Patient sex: M
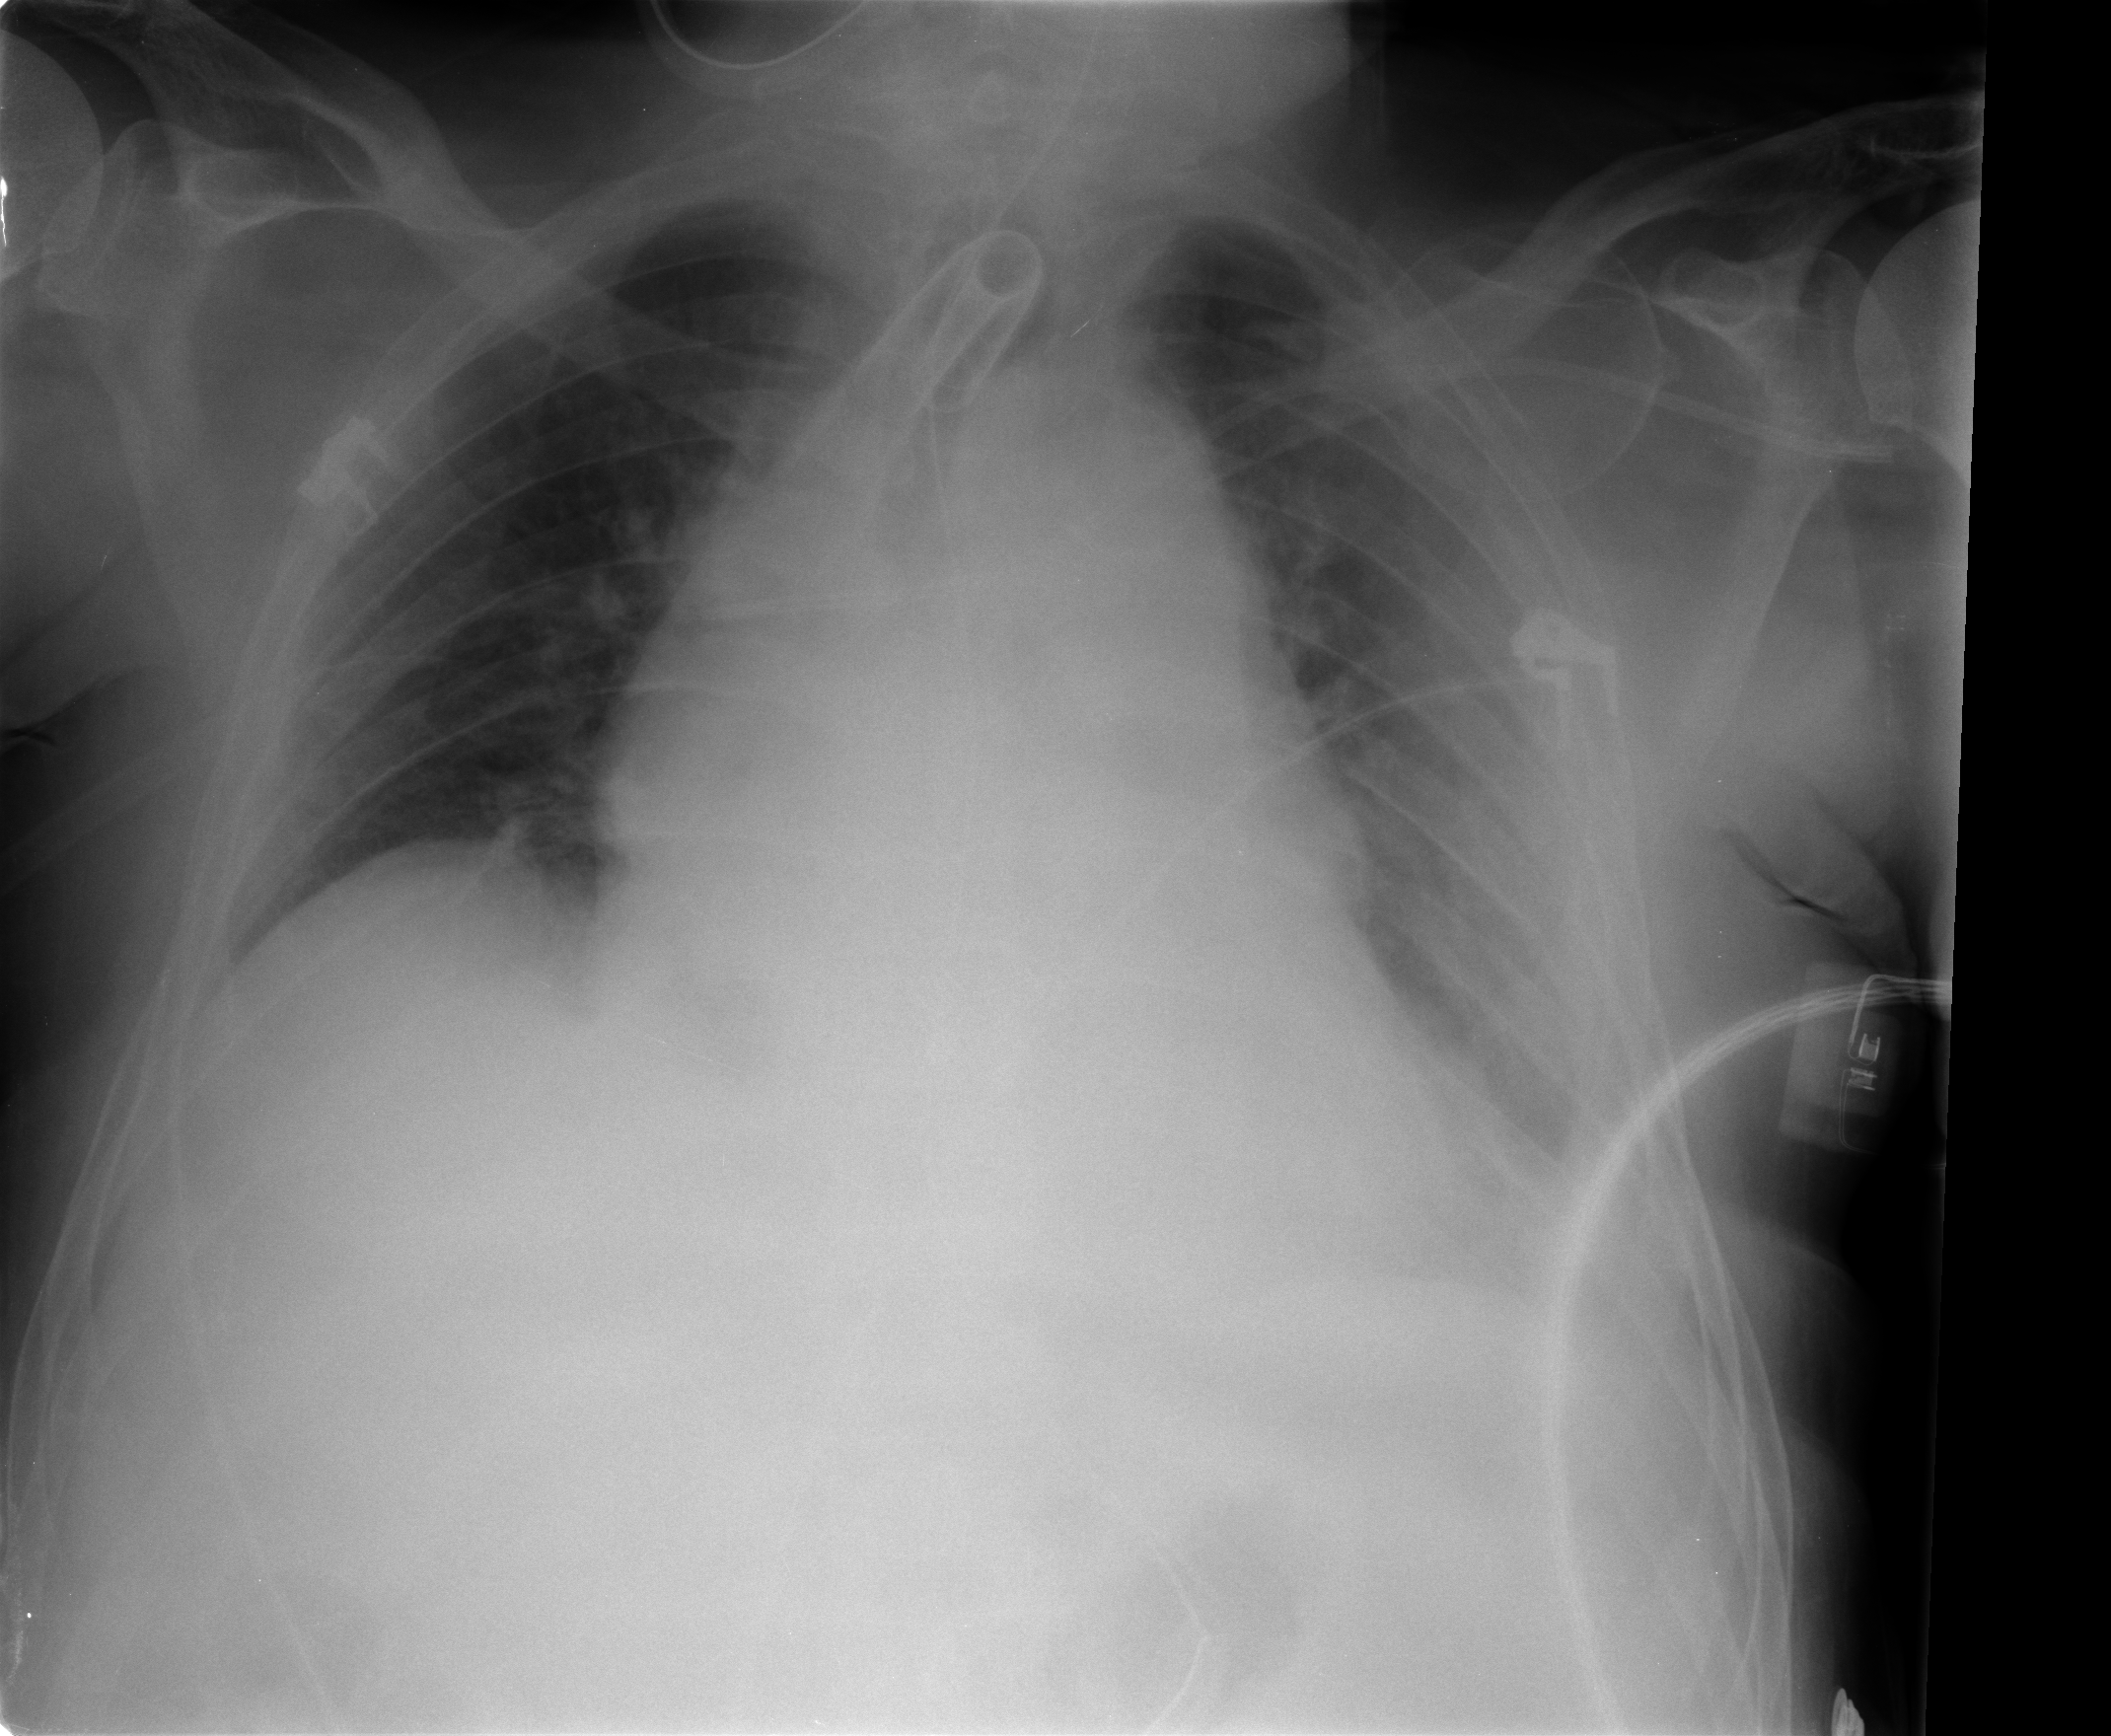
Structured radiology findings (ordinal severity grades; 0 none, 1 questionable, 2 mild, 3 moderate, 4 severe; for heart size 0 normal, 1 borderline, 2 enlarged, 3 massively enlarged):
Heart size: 2
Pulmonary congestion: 0
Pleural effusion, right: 0
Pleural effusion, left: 3
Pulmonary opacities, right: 0
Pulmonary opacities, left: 1
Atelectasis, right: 2
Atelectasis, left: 2